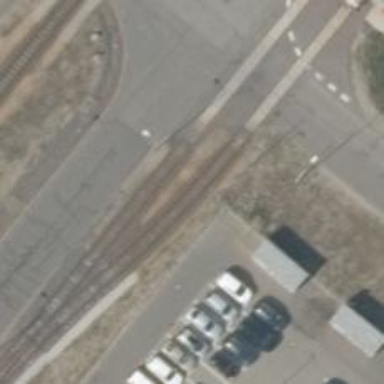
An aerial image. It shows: Railway yard in service.